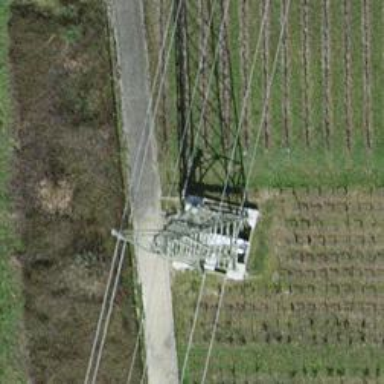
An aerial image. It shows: Lattice structure tower.